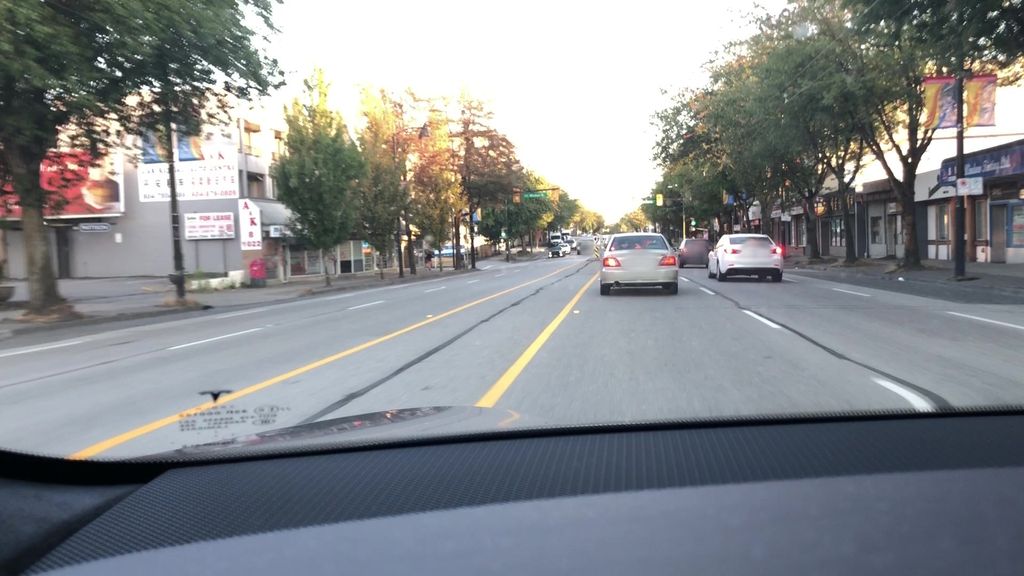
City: vancouver